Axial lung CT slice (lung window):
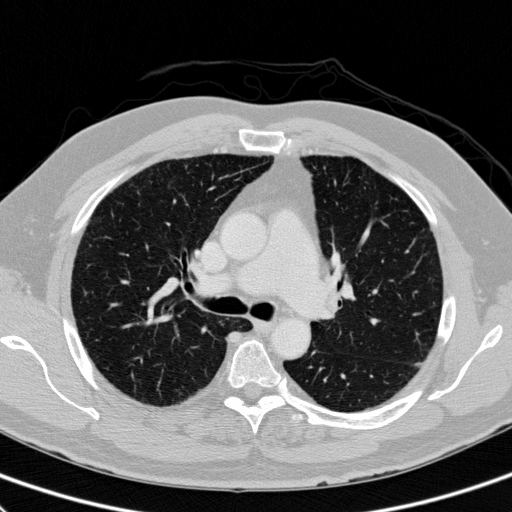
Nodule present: no